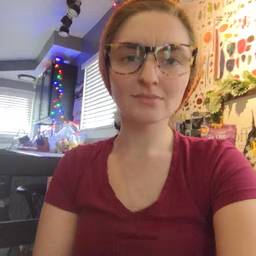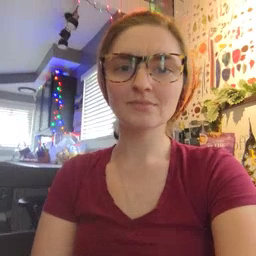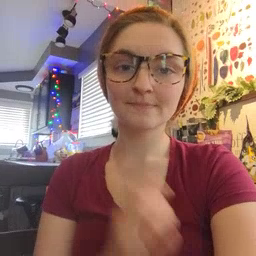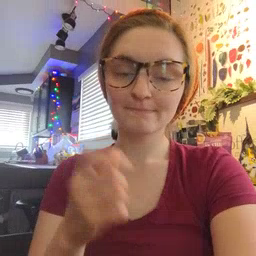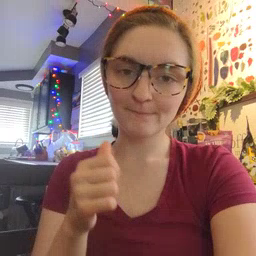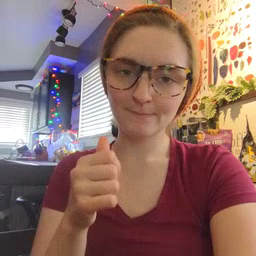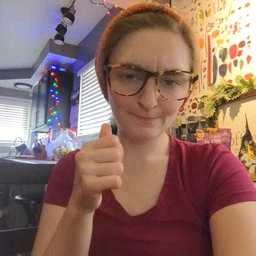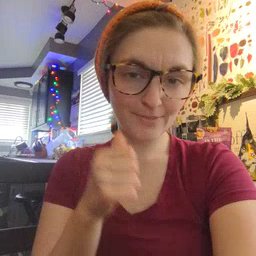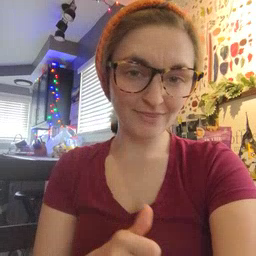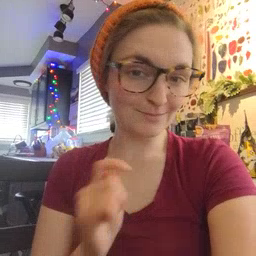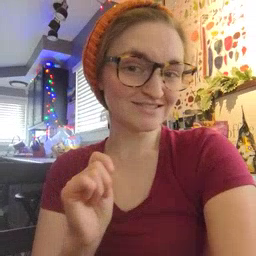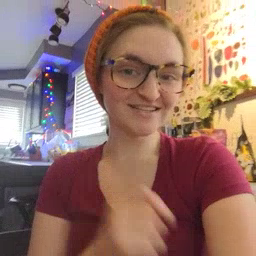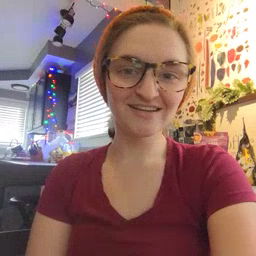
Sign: potty